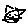
Label: cat